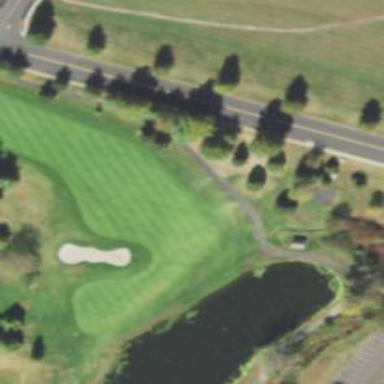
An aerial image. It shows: Grassy area designated as golf fairway.